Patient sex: M
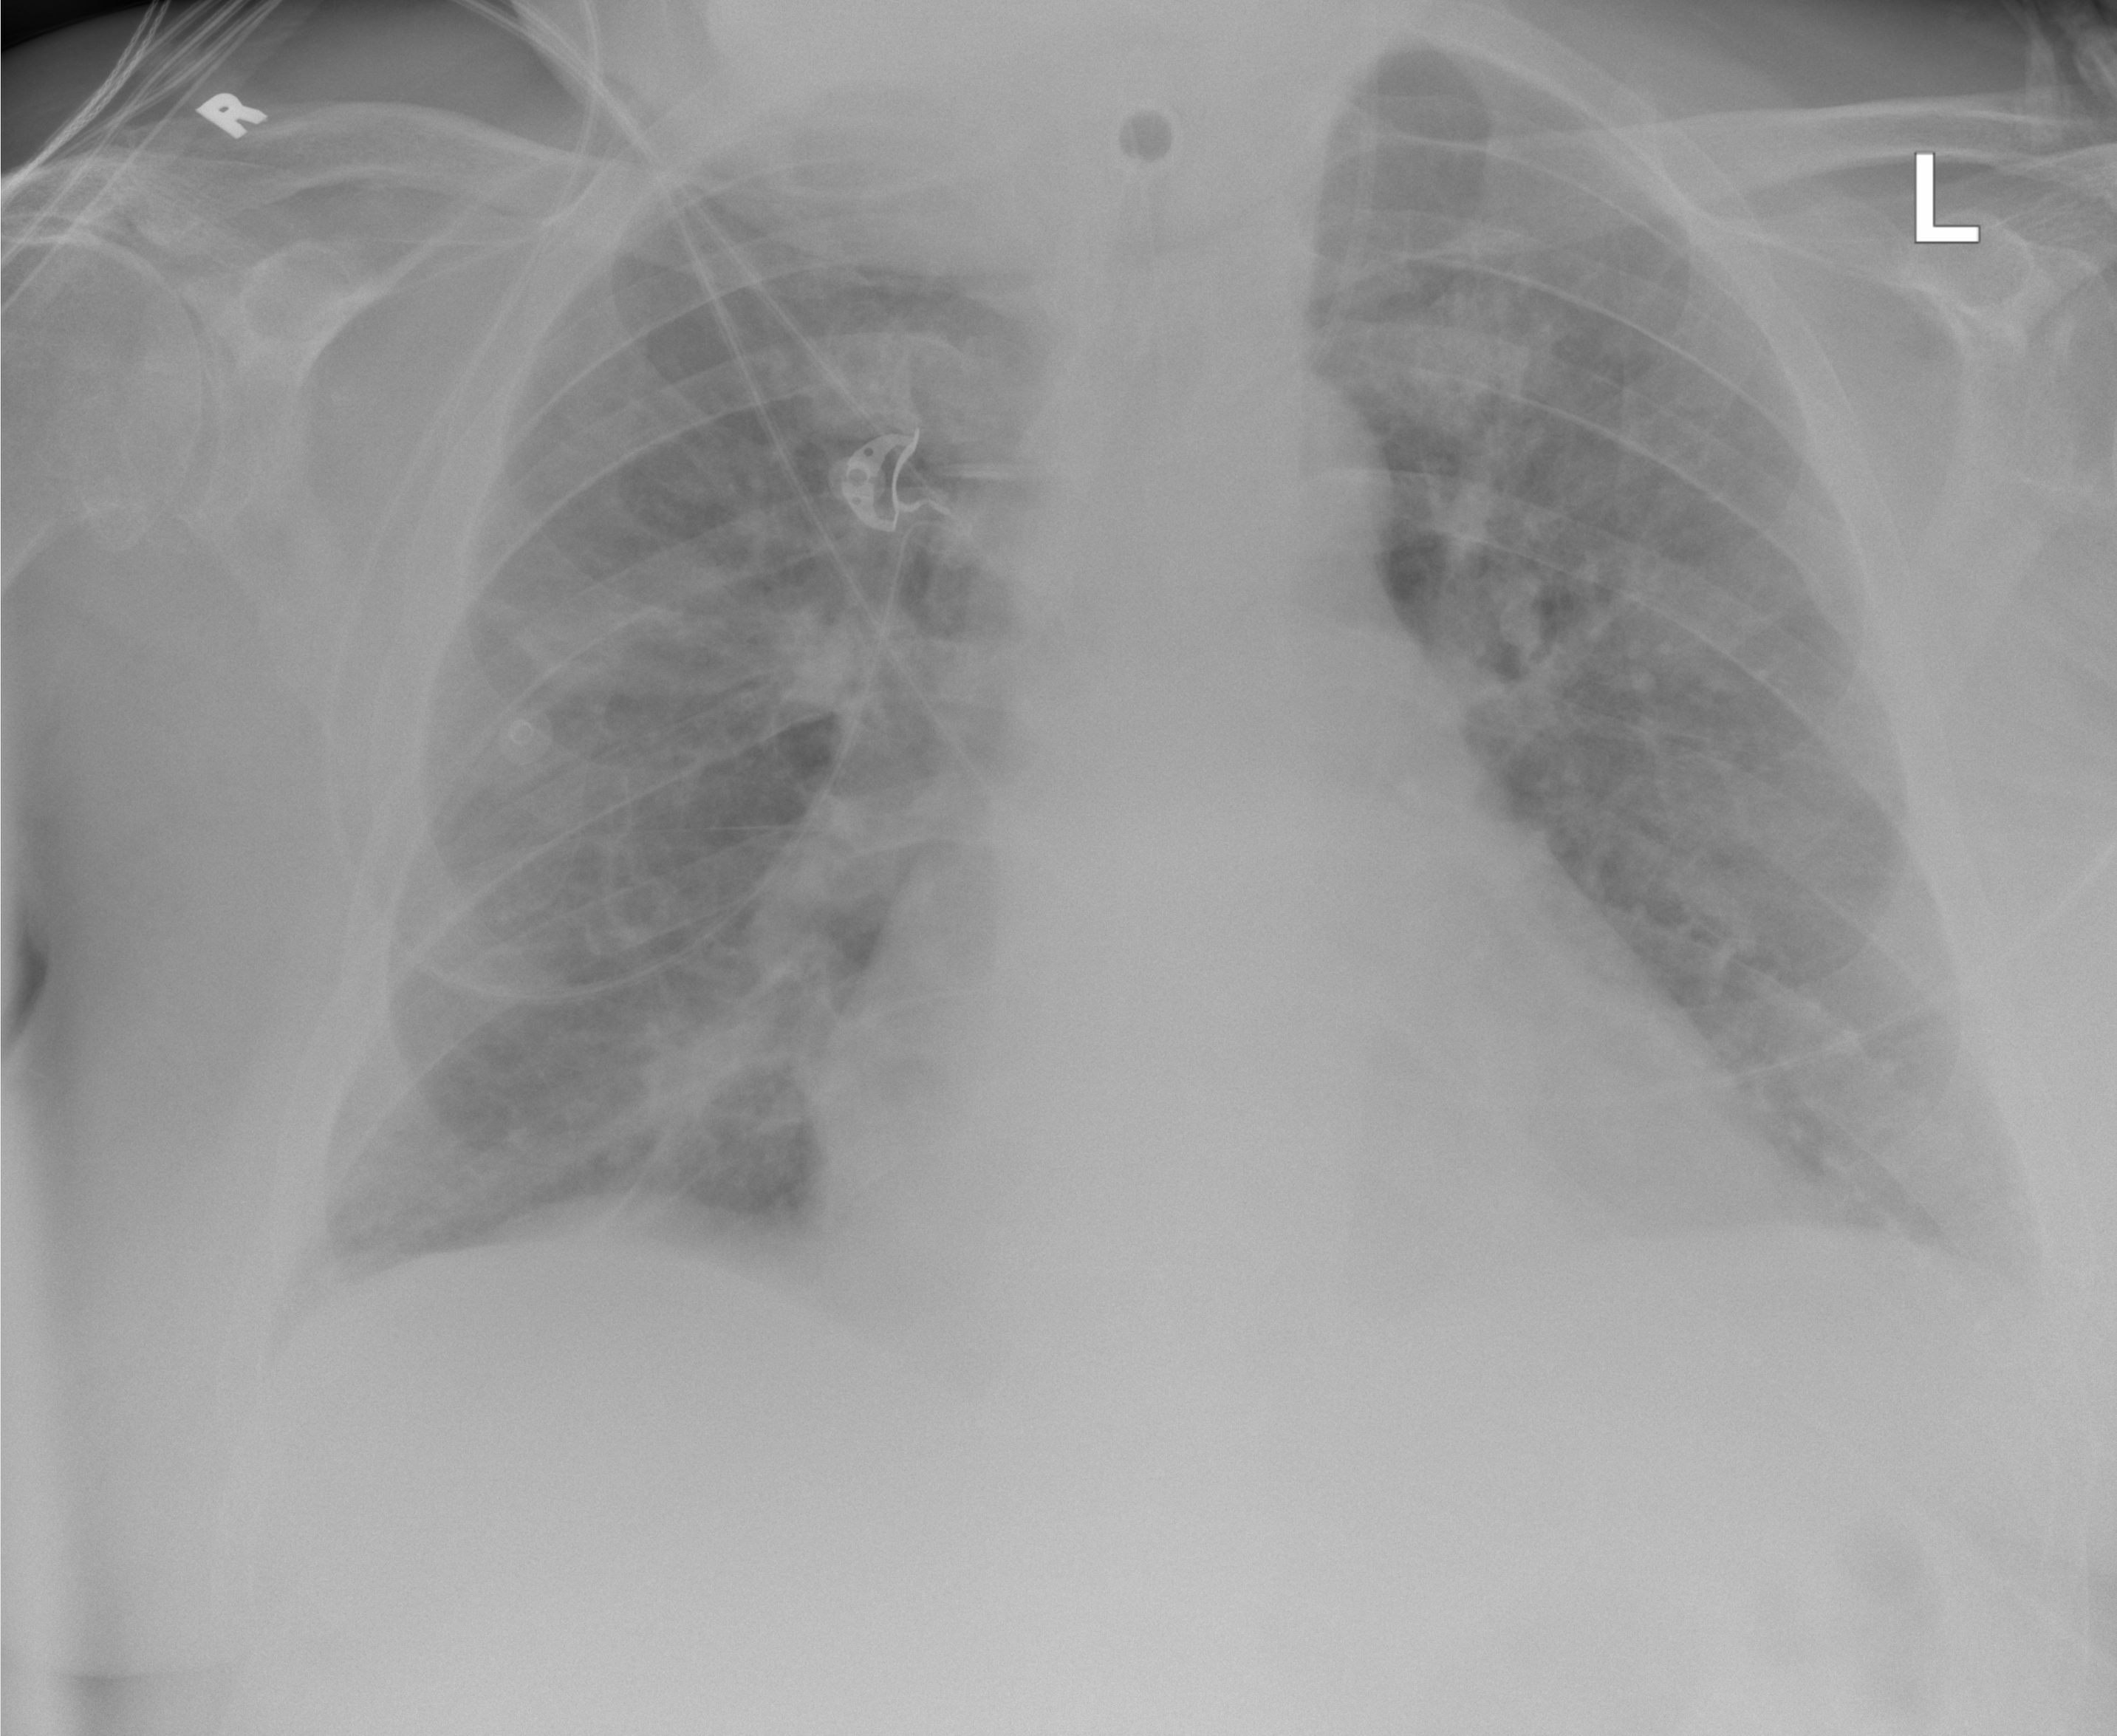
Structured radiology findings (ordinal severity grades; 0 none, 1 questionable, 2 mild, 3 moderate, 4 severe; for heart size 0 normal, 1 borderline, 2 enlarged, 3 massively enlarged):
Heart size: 2
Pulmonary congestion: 1
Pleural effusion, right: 0
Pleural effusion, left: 2
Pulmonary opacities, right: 1
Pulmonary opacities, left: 0
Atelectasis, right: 2
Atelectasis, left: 0